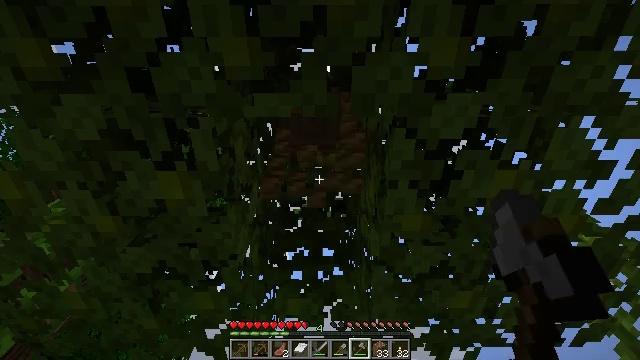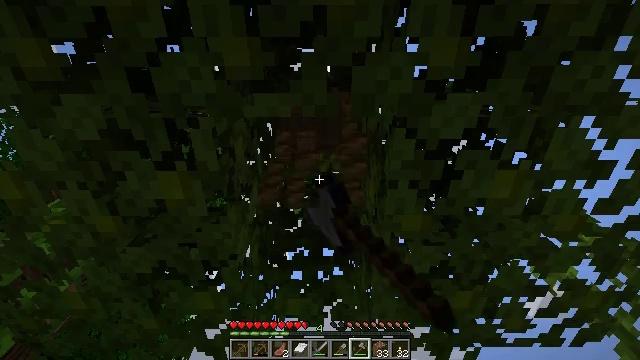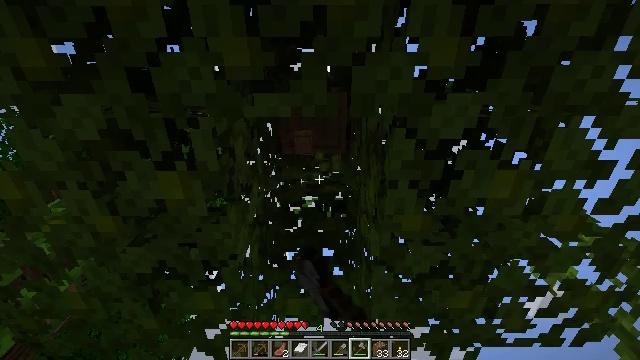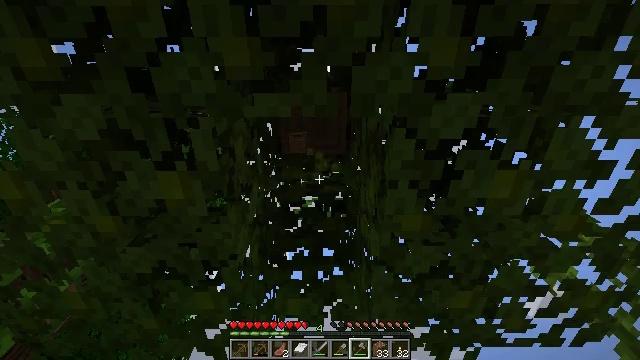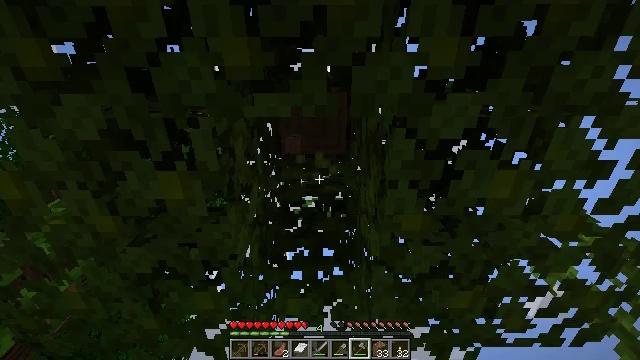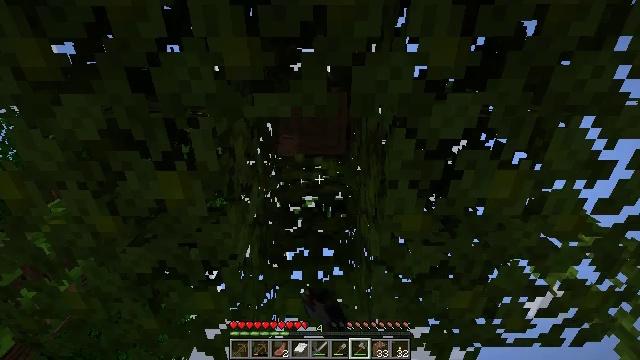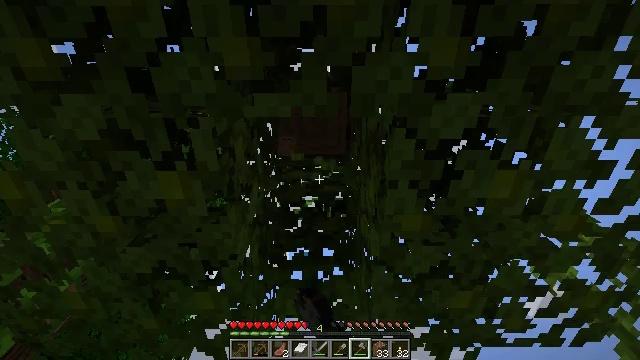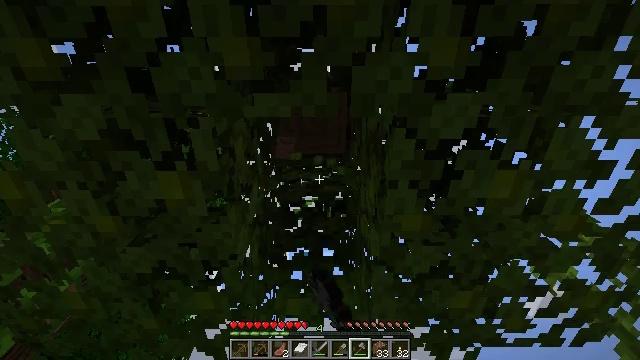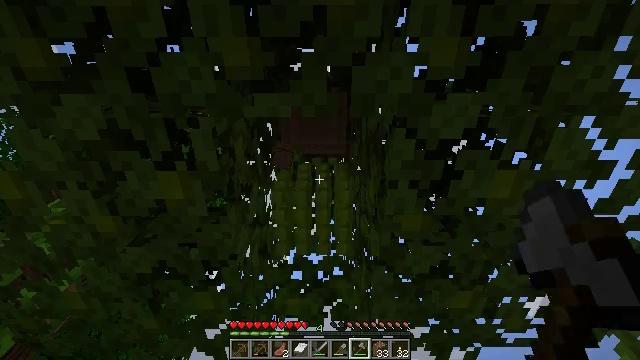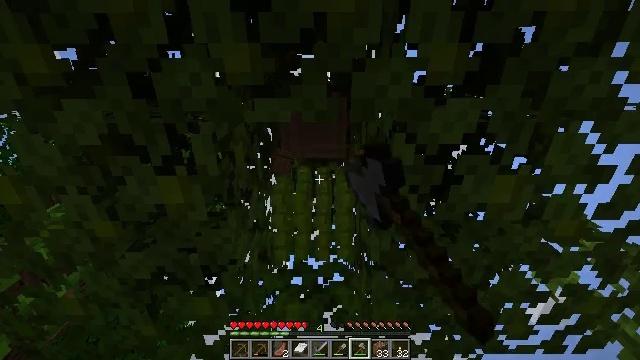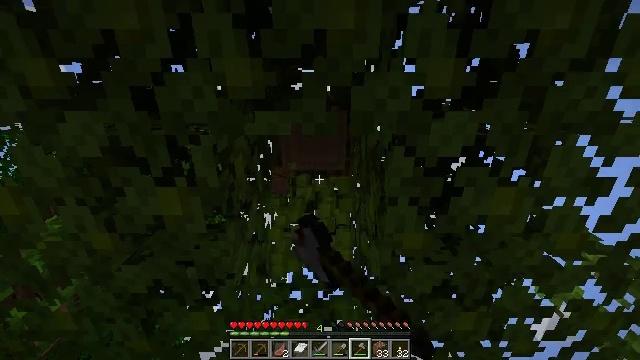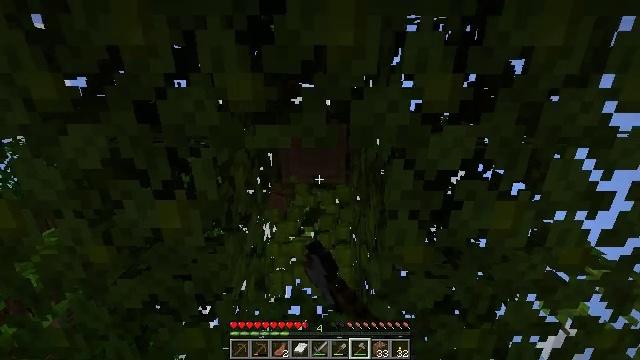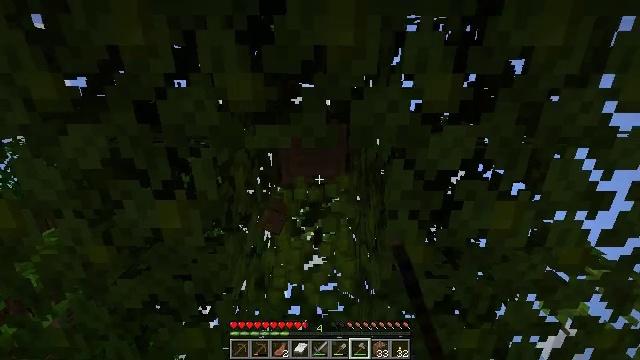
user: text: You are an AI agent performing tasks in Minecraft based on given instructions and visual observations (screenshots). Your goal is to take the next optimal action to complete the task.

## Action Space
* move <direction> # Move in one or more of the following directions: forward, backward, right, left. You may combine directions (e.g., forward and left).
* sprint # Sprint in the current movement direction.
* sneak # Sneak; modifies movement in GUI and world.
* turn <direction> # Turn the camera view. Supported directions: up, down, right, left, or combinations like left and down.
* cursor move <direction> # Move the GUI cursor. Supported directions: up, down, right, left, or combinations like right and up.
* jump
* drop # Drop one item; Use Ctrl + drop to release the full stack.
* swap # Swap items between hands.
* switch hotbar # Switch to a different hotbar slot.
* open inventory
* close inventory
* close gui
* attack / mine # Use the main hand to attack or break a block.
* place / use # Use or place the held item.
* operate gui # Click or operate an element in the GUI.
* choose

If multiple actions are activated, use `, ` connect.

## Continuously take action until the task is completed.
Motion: motion action
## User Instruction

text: Clear the jungle leaves to make way.
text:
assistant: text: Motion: attack / mine
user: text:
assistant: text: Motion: attack / mine
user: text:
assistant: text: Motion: attack / mine
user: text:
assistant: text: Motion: attack / mine
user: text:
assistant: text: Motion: attack / mine
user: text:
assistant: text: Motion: attack / mine
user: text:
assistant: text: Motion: attack / mine
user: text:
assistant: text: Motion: attack / mine
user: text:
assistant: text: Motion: turn up, attack / mine
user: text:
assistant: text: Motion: turn up, attack / mine
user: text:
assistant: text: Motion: turn up, attack / mine
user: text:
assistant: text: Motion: attack / mine
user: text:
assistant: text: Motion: attack / mine